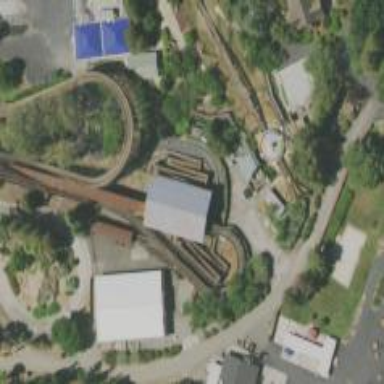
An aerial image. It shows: Thrilling roller coaster attraction.